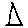
Label: triangle